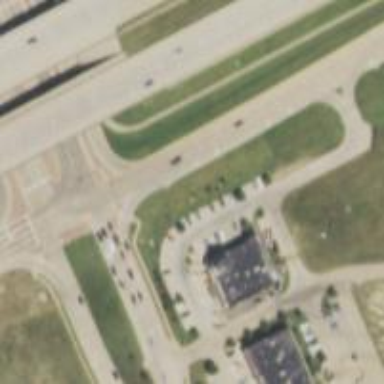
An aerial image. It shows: Secondary road with frontage road alongside.